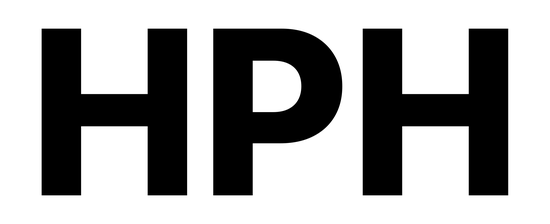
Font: Inter_ExtraBold